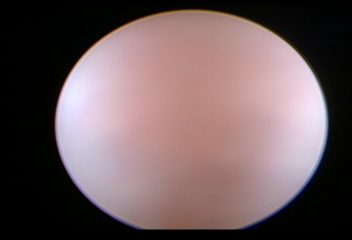
Modality: WLC
Class: Normal mucosa
Bladder cancer association: No